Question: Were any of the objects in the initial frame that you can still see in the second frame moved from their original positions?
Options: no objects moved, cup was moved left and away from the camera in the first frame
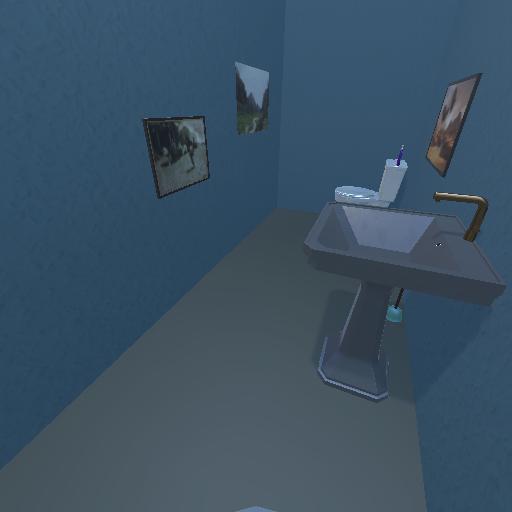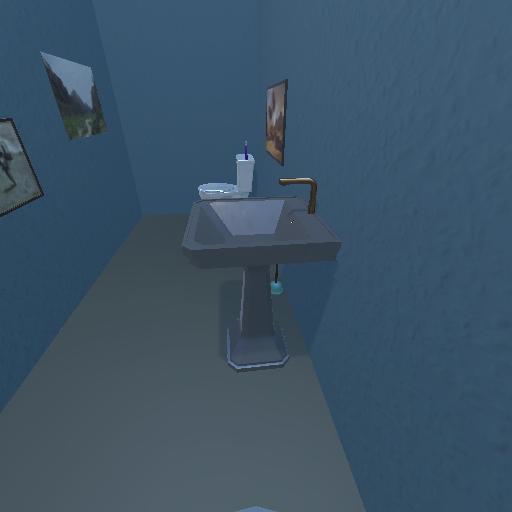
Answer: no objects moved